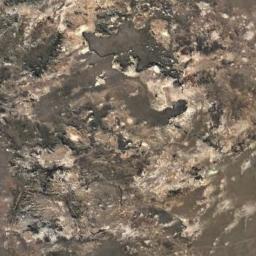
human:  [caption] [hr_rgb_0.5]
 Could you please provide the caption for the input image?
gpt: The yellow desert is next to the bare land .

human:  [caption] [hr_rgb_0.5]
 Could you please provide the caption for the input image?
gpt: There are many lines in the desert .

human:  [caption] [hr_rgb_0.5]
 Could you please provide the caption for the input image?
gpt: The desert has dark gray soil and rocks and the desert terrain is rugged .

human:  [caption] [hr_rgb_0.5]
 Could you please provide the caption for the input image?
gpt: The brown desert covers the white bare land .

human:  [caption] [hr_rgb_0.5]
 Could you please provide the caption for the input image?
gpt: A chestnut desert covered with dirt and loess .